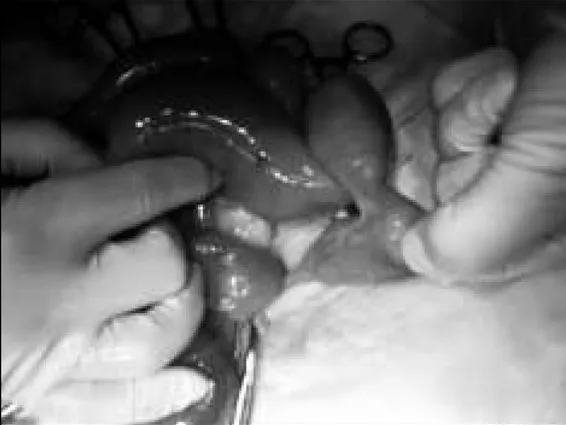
Distended small bowel loop and Meckel's diverticulum accreted to the back wall of the abdomen. . Ryc. 1. Rozdete petle jelita i uchylek Meckela z pasmem przyrosnietym do tylnej sciany jamy brzusznej.
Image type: medical_photograph (other_medical_photograph)